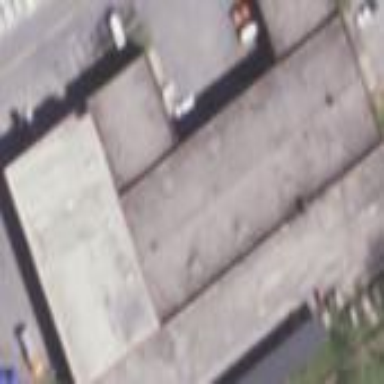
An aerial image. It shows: Commercial building.